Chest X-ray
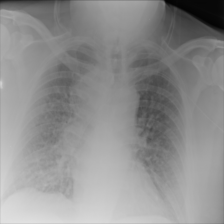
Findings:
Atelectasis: negative
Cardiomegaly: negative
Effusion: negative
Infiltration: negative
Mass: negative
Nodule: negative
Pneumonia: negative
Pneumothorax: negative
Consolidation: negative
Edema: negative
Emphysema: negative
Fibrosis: negative
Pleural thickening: negative
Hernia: negative